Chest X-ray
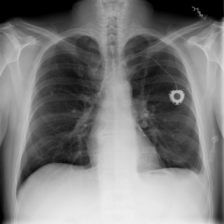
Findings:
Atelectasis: positive
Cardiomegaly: negative
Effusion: positive
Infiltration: positive
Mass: negative
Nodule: positive
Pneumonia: negative
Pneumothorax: negative
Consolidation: negative
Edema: negative
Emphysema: negative
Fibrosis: negative
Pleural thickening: negative
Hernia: negative